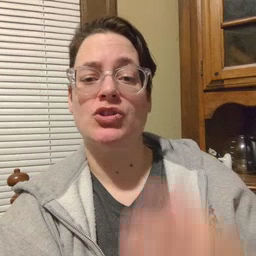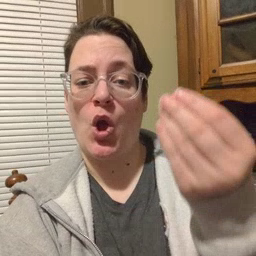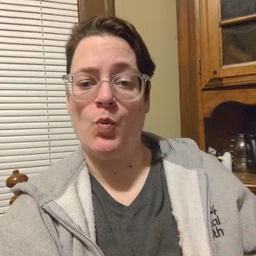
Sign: go